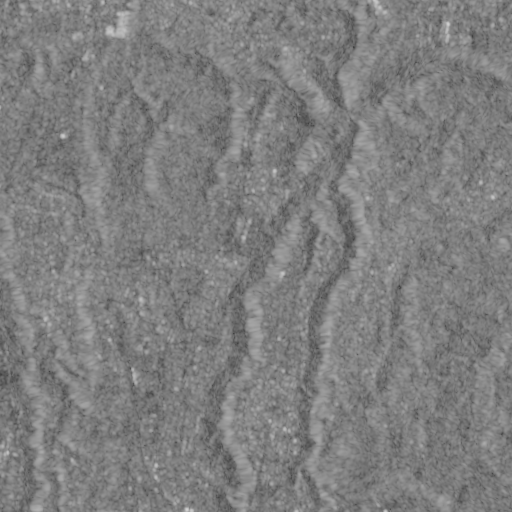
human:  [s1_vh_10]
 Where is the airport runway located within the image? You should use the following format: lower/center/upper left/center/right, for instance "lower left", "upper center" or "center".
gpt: The airport runway is located in the upper left of the image.
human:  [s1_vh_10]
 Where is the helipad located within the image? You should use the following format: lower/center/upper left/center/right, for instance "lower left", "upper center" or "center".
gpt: The helipad is located in the center of the image.
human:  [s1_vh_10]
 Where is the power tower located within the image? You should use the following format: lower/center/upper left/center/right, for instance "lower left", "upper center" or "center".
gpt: The power tower is located in the right of the image.
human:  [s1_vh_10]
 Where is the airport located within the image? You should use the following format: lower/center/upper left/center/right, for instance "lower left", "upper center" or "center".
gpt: There is no airport in the image.

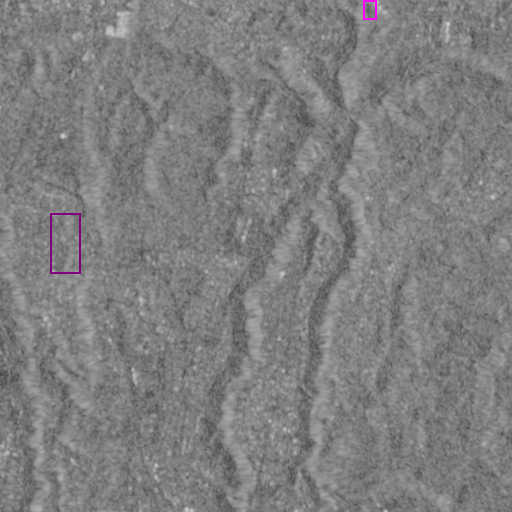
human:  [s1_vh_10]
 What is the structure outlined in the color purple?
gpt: The structure outlined in purple is a park.
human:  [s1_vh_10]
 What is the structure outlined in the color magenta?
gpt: The structure outlined in magenta is a parking lot.
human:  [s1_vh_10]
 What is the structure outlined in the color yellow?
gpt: There is no yellow outline.